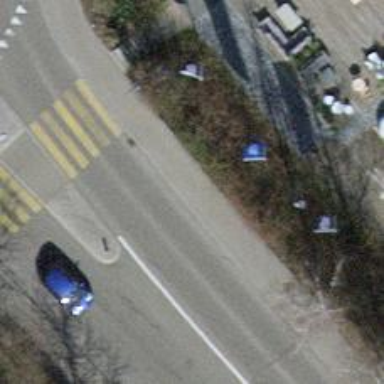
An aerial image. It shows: Platform for public transport is situated by the road.